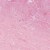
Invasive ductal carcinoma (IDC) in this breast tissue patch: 0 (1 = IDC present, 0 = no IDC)